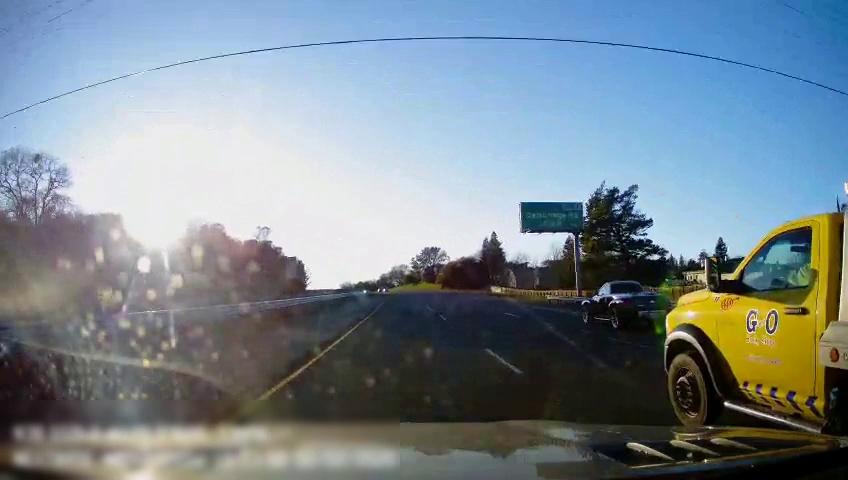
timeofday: Day
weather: Sunny
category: Drivable Space
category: Vehicles | Car
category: Vehicles | Truck
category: Lanes | Current Lane
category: Lanes | Current Lane
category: Lanes | Alternate Lane
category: Lanes | Alternate Lane
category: Traffic | Signs
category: Traffic | Signs